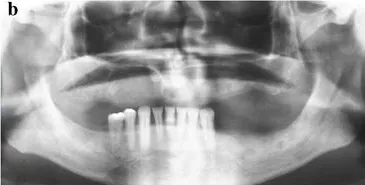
Panoramic radiograph. Showed no bone disease (8 years later during follow-up).
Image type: radiology (x_ray)